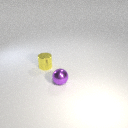
small purple metal sphere to the right of small yellow metal cylinder